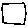
Label: square